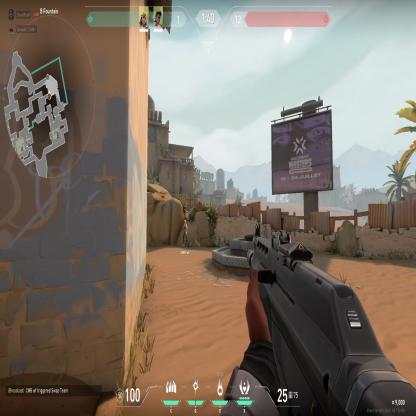
Label: teammate